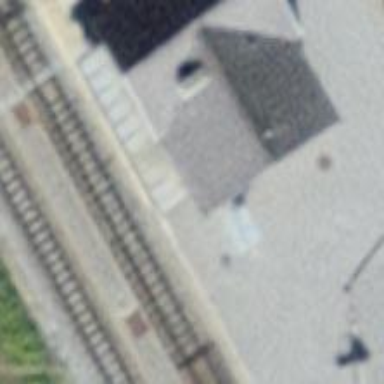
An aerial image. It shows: Platform at railway station.